The plot is a Hilbert-envelope spectrum of a rotating bearing's acceleration signal, annotated with the bearing's characteristic defect frequencies. Determine the bearing's health state. Answer with exactly one of: normal, inner_race, outer_race, ball.
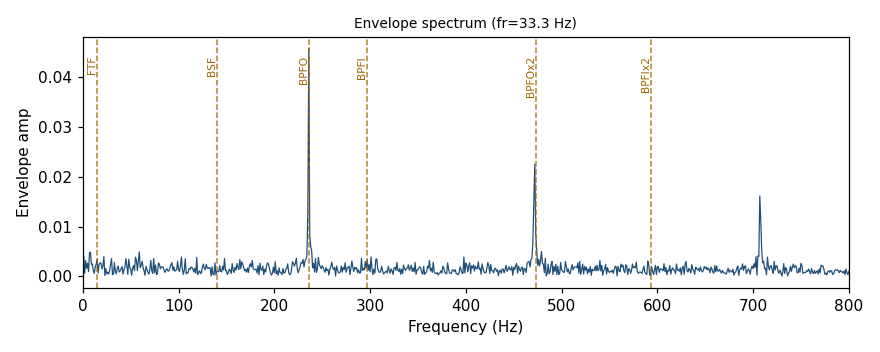
Answer: outer_race